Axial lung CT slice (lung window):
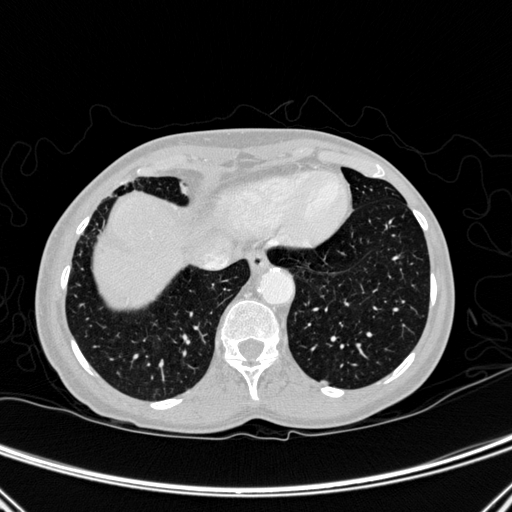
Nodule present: no